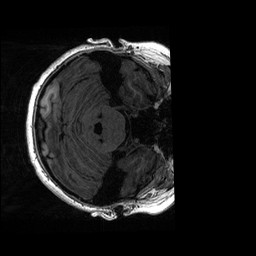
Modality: T1w
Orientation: axial
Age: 21
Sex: female
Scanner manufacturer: ge
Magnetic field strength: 3 T
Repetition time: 0.006952 s
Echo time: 0.00292 s